The trace is the raw vibration amplitude of a rotating bearing as a function of time. What is the most likely bearing condition (normal, inner_race, outer_race, ball)?
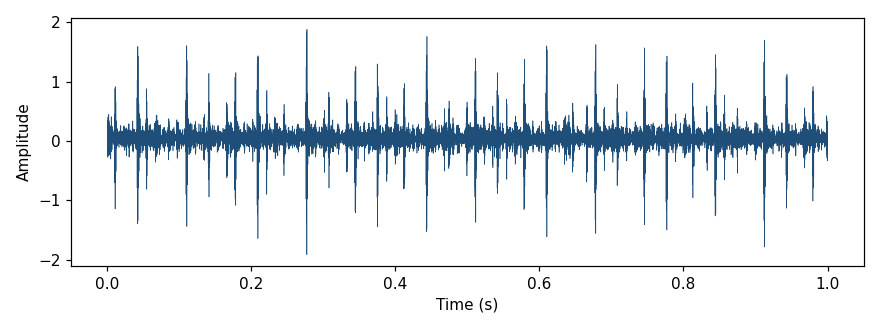
Answer: inner_race